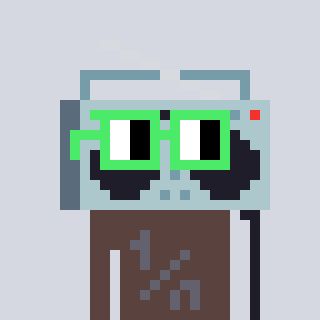
a pixel art character with square light green glasses, a boombox-shaped head and a darkbrown-colored body on a cool background